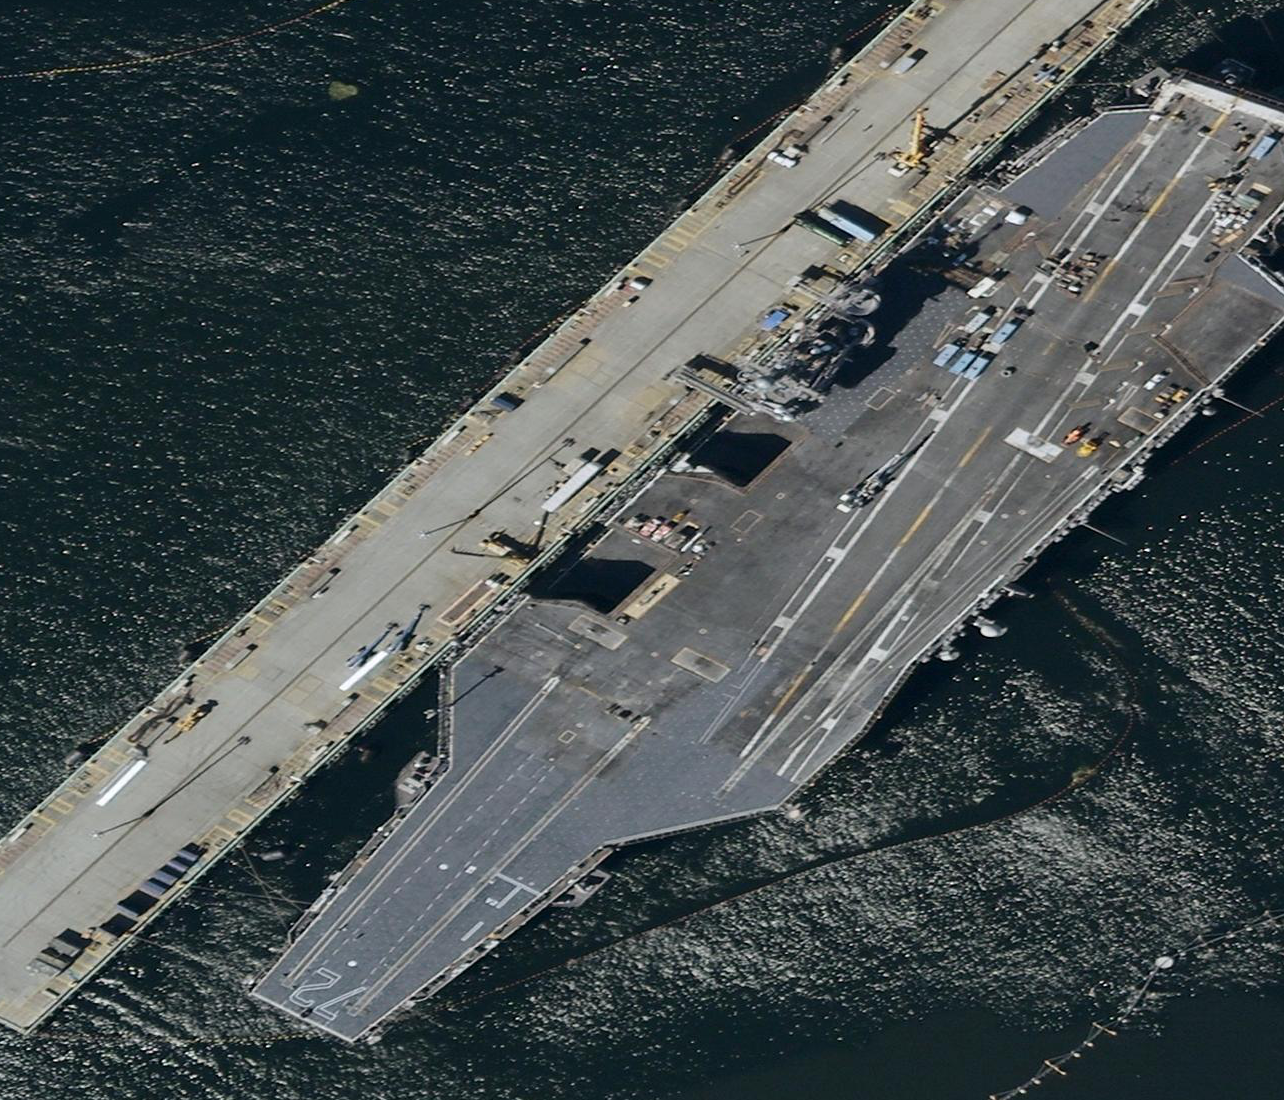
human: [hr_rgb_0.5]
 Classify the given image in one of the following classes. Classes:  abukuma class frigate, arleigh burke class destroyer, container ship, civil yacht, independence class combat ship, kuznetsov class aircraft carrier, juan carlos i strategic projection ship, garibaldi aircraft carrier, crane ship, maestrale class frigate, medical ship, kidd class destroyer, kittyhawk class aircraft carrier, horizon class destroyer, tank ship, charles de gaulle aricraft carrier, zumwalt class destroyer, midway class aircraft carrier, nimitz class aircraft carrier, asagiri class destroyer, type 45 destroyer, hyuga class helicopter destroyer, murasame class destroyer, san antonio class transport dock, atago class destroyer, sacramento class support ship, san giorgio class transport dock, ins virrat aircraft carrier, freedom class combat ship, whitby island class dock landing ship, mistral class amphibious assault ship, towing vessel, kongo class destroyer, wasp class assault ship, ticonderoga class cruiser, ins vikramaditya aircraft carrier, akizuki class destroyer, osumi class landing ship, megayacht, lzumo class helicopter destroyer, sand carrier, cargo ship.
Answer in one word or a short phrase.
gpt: Nimitz class aircraft carrier